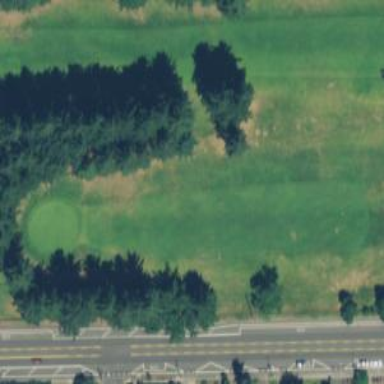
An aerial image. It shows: View of golf hole.